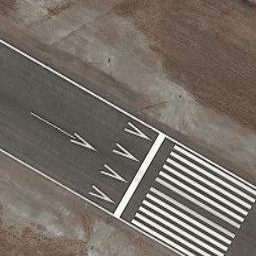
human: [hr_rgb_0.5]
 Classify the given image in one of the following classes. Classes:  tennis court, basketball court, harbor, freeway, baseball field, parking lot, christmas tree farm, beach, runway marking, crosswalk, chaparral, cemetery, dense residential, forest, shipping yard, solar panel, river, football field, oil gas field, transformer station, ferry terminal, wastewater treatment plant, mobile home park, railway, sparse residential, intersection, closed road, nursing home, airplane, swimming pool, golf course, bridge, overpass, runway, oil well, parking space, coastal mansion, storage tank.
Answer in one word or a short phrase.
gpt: runway